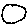
Label: circle